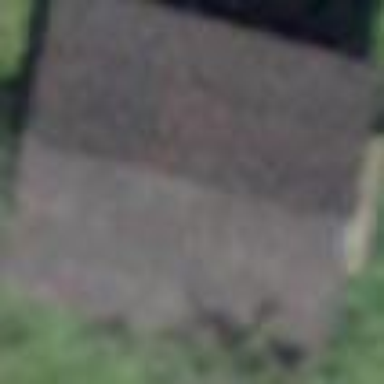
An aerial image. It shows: Building with gabled roof.